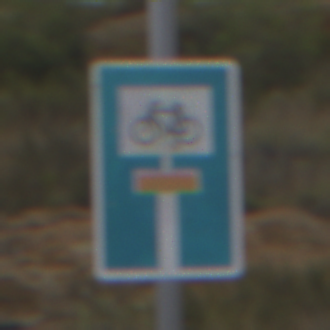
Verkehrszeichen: SackgasseRadverkehrDurchlaessig
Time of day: Midday
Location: Outdoor (Nature)
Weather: Overcast
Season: NotSpecified
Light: Natural